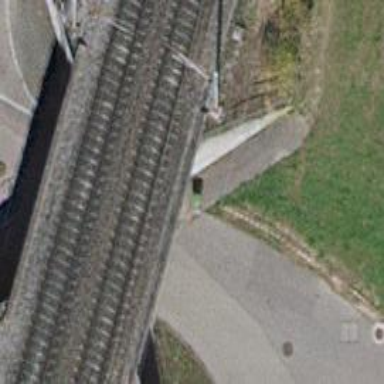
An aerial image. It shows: Bridge over railway with electrified contact lines.